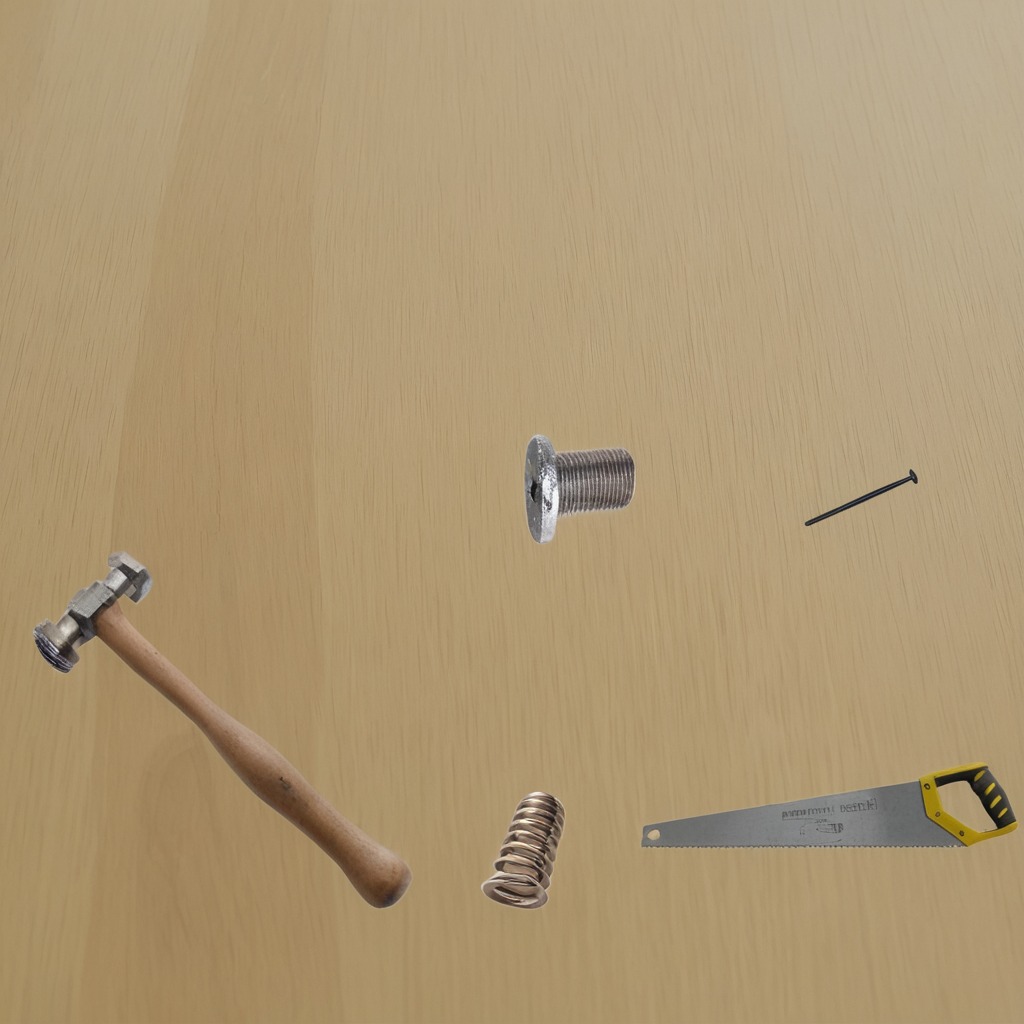
A hammer, an iron nail, a metal machine screw, a coiled metal spring, and a handheld metal saw are lying on the plywood surface.